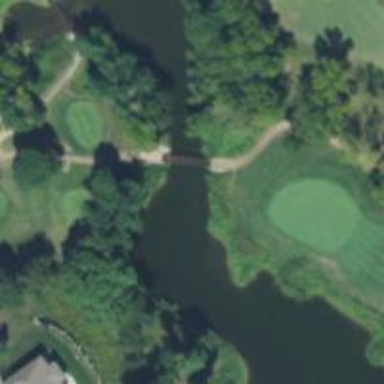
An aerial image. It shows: Service road with bridge used as golf cart path.